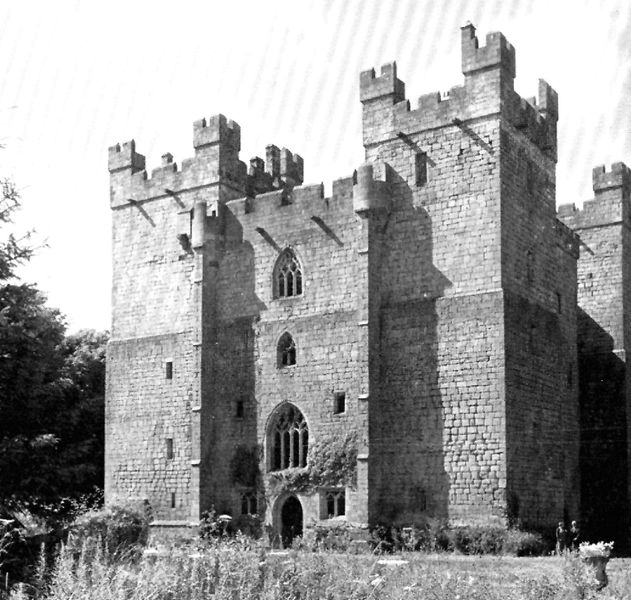
Titel: Northumberland, Langley Castle
Standort: (GB England Northumberland) (EU - GB - England - Northumberland)
Schlagwörter: baum, schatten, bäume, fenster, licht, tür, gras, schloss, wiese, architektur, stein, steine, natur, pflanzen, gotik, turm, fassade, mauer, detail, zinnen, fotografie, fugen, burg, türme, palast, festung, mauerwerk, ritter, gotisch, spitzbogen, mittelalter, etagen, wasserspeier, turn